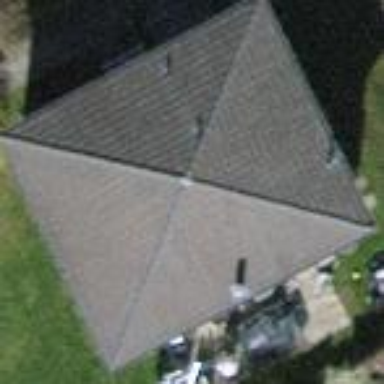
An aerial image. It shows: Detached building with pyramidal roof shape.